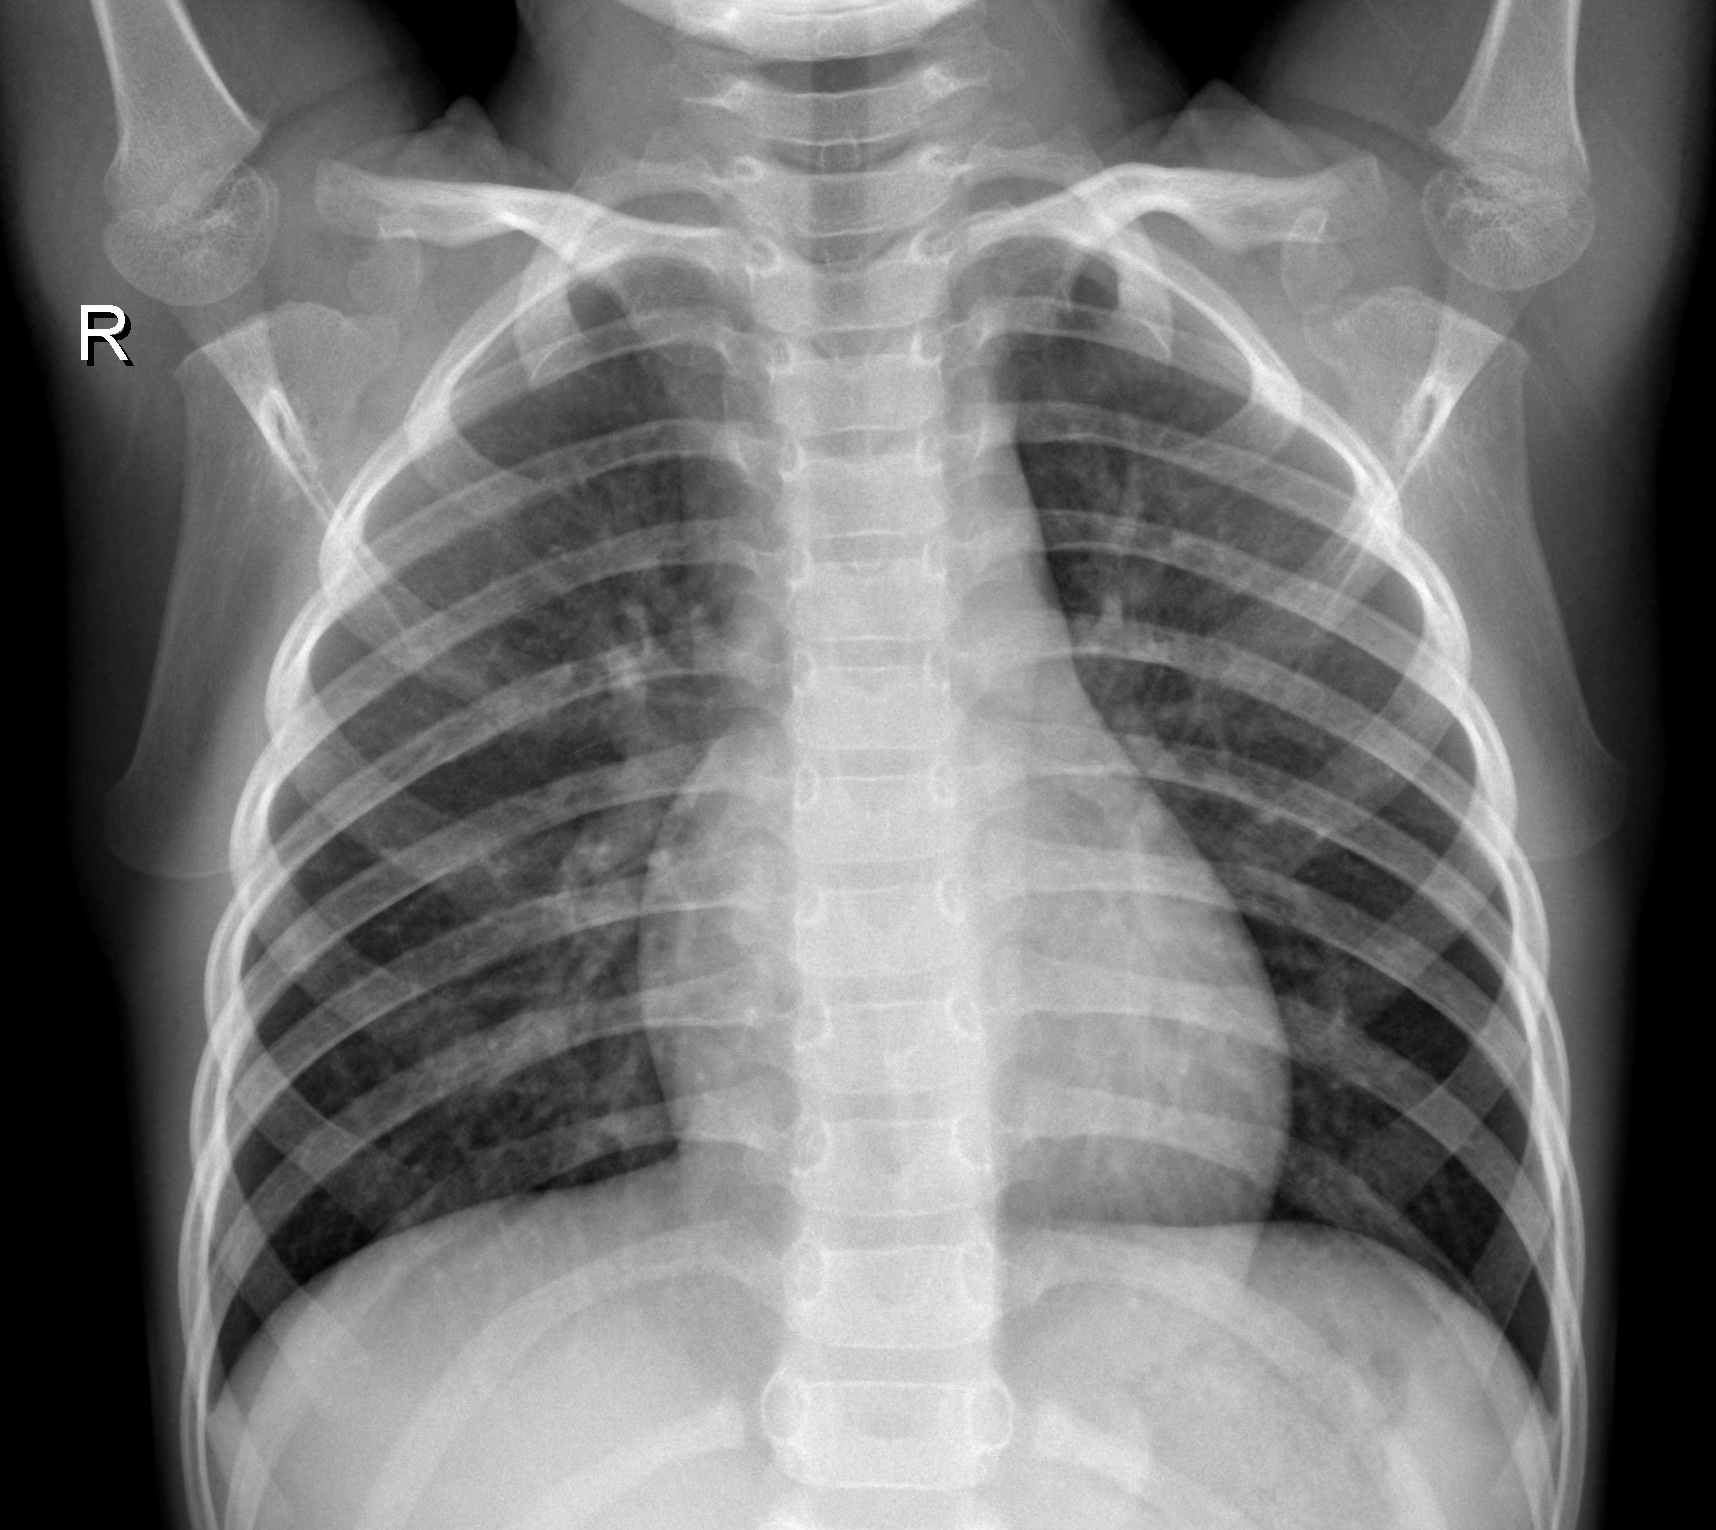
Diagnosis: NORMAL